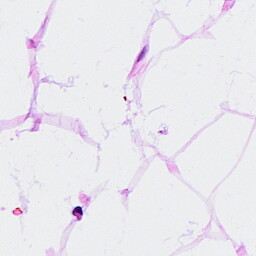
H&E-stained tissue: Breast